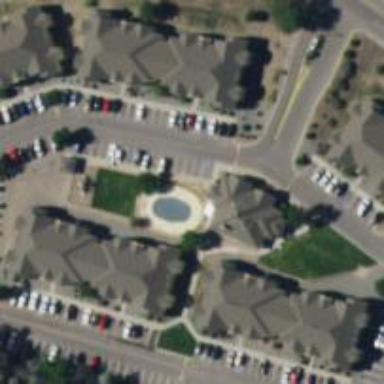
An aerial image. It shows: Residential area with apartments.